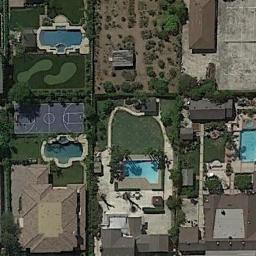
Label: basketball_court